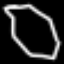
Label: octagon